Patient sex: F
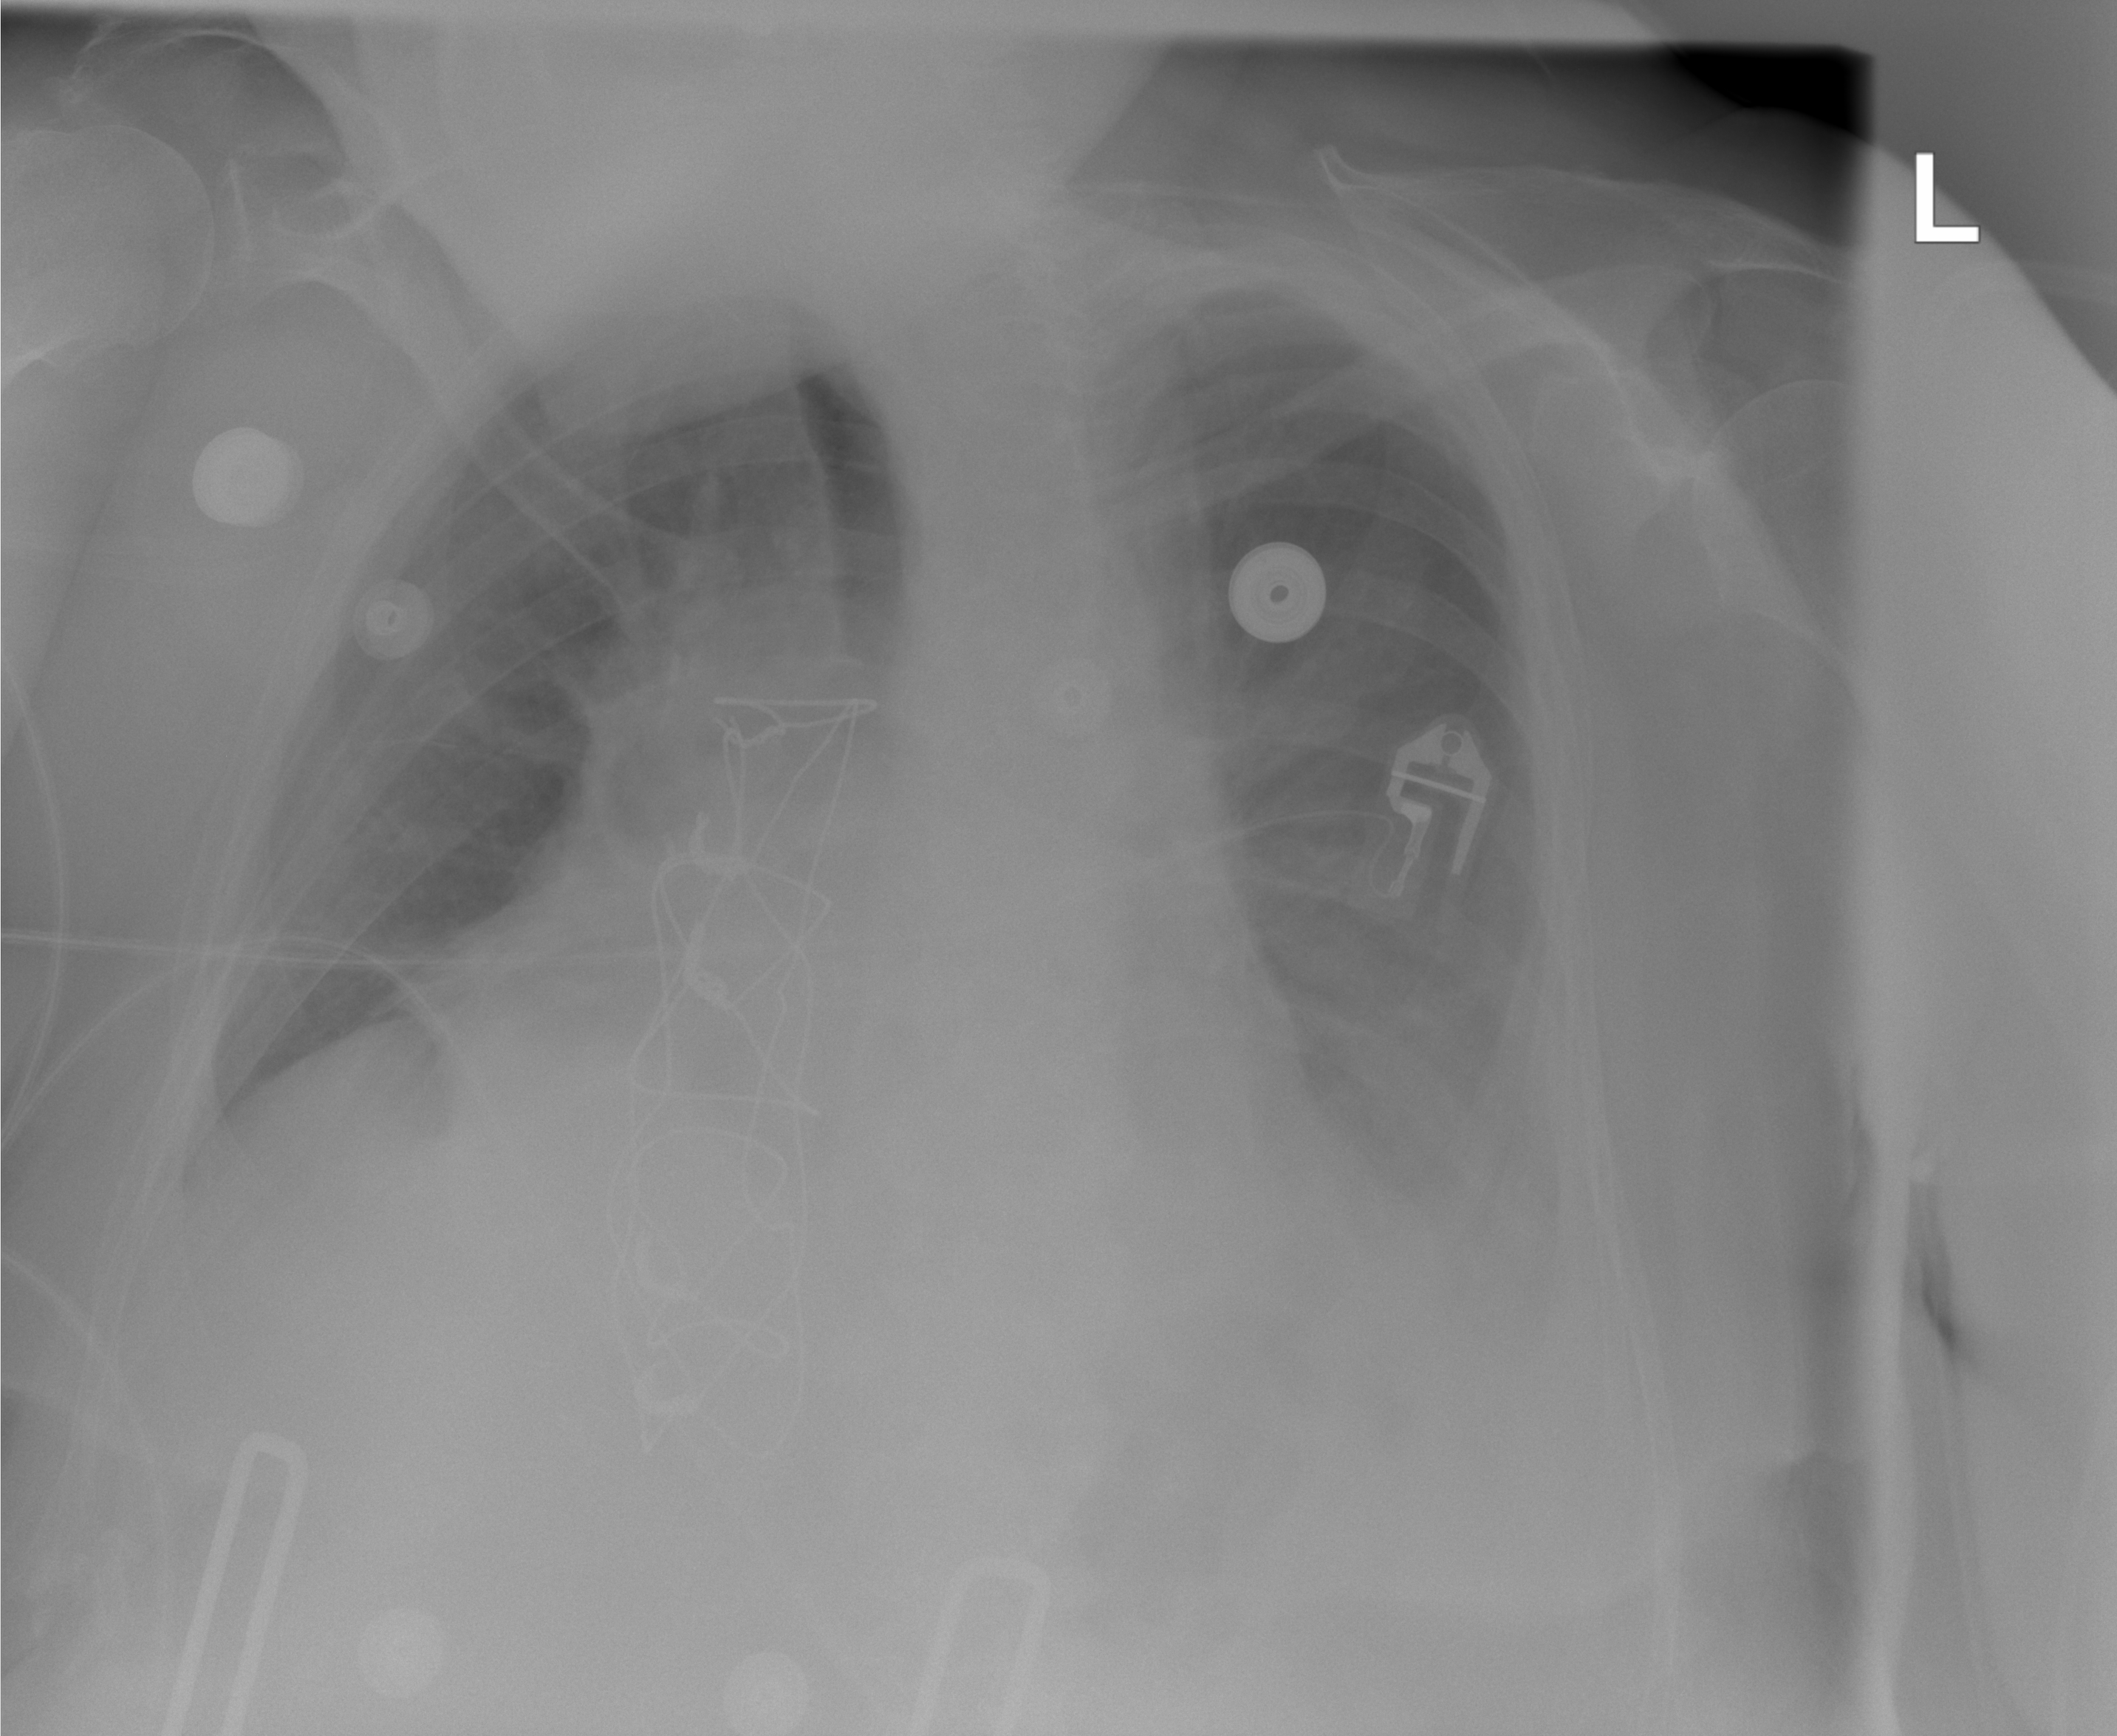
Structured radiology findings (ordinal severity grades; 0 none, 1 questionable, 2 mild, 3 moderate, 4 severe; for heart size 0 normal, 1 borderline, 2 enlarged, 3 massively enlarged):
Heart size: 2
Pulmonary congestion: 2
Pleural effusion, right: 0
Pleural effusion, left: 2
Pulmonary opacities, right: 1
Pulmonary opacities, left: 0
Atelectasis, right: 0
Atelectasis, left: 2